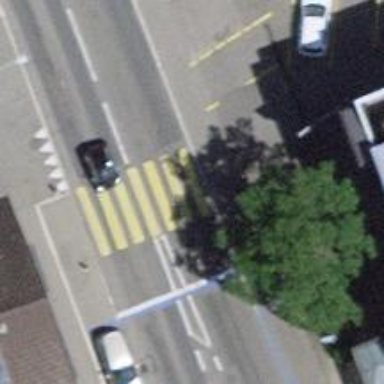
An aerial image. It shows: Uncontrolled zebra crossing with notable zebra markings.